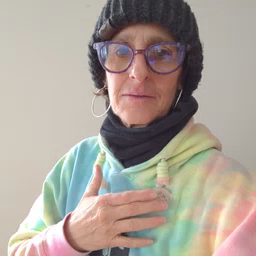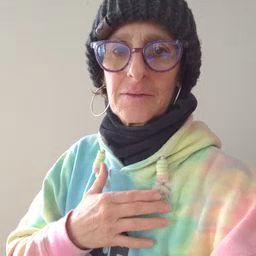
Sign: elephant